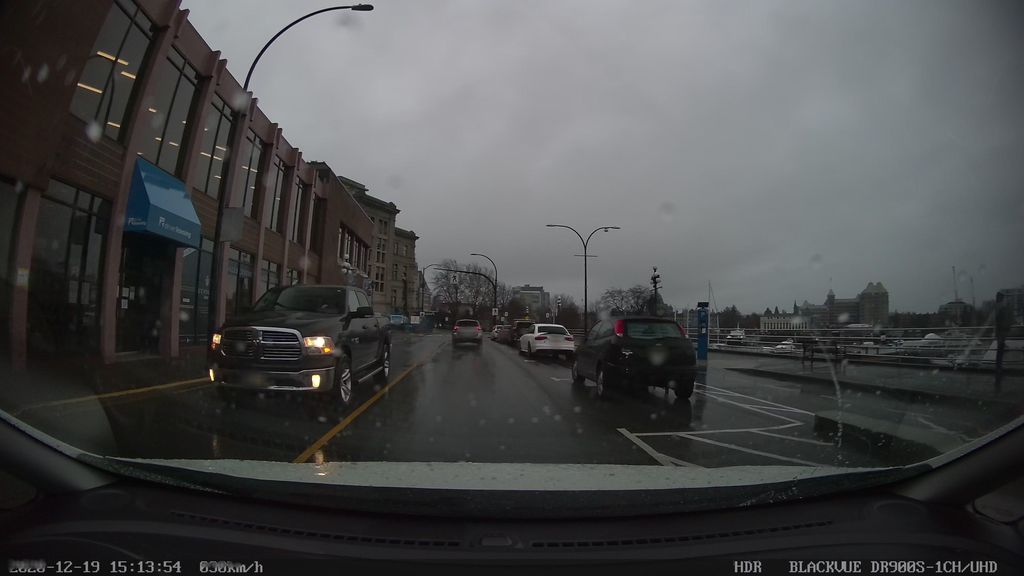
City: victoria